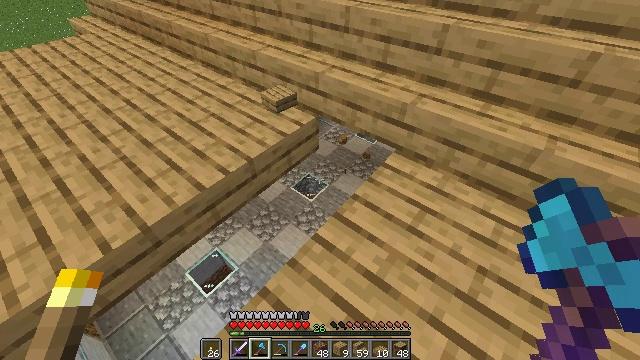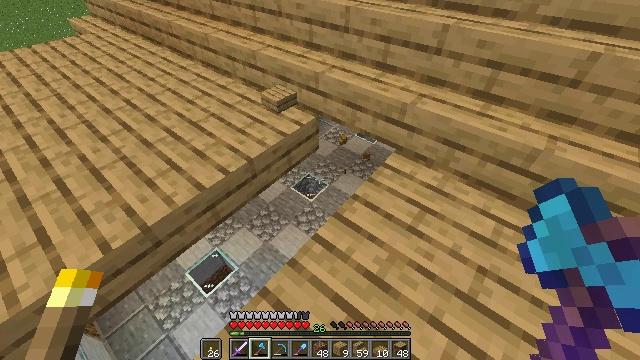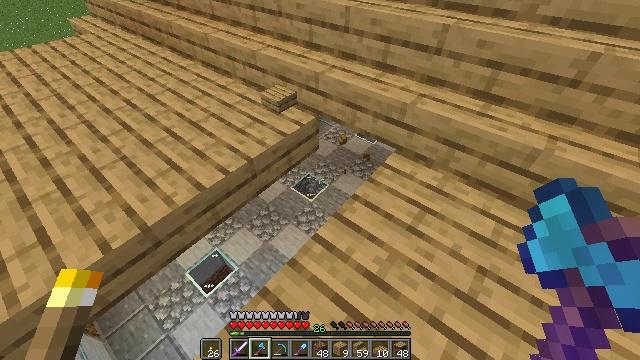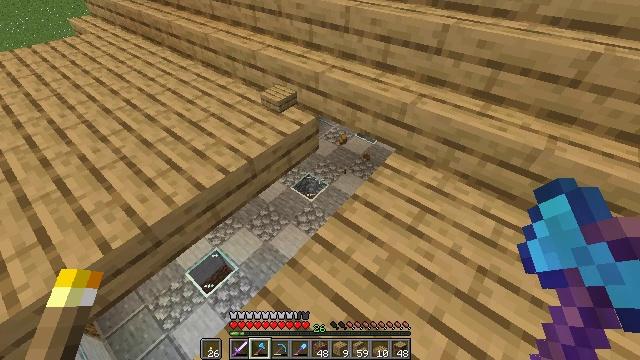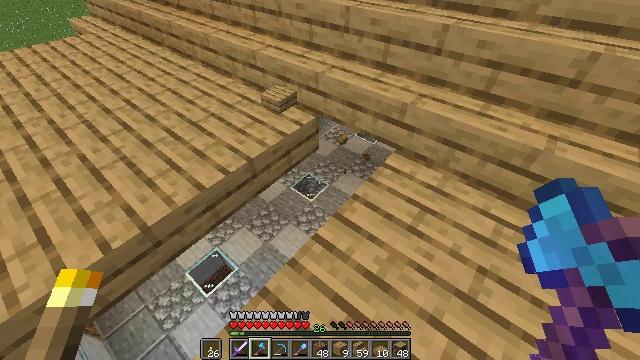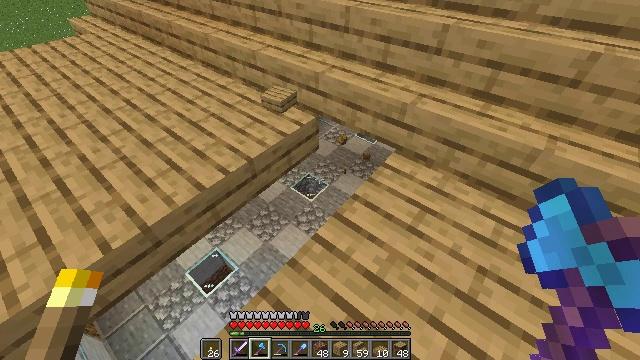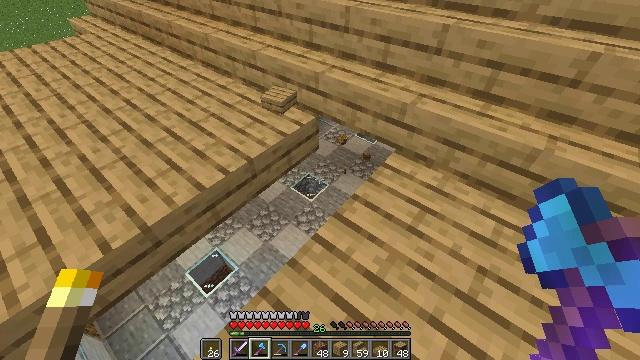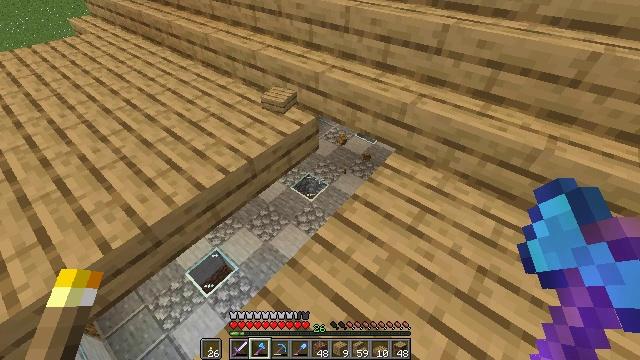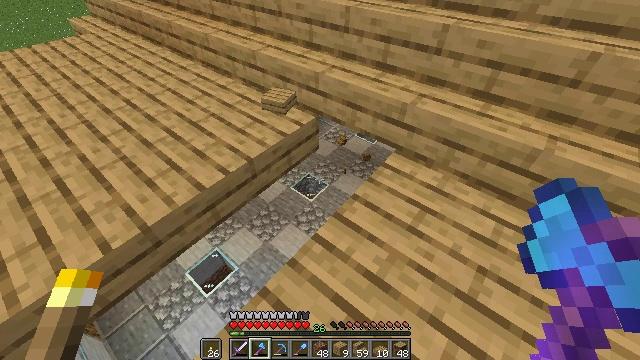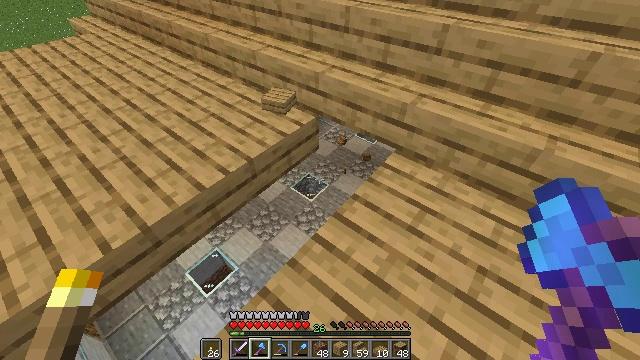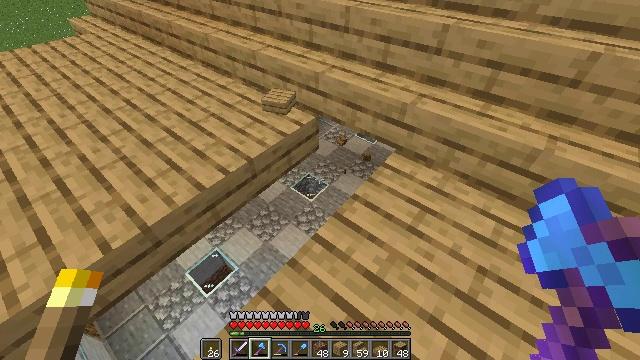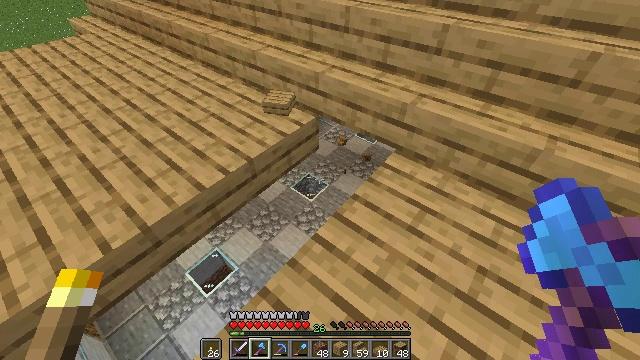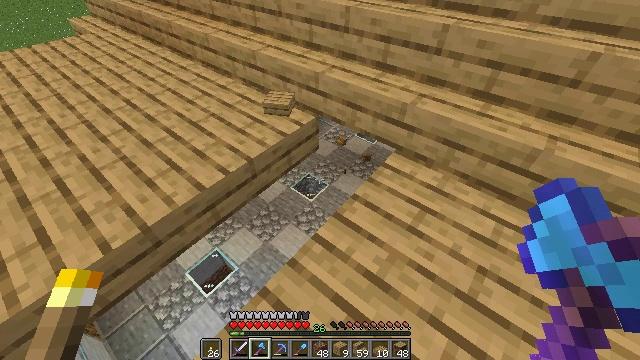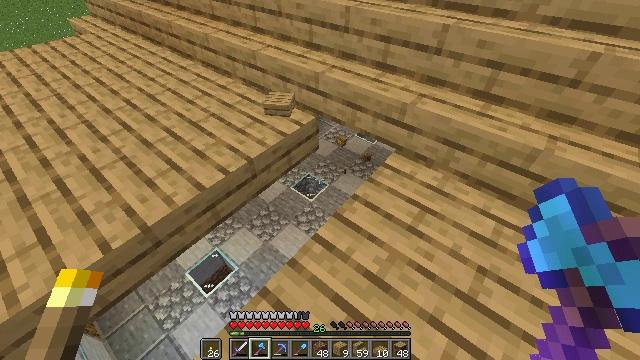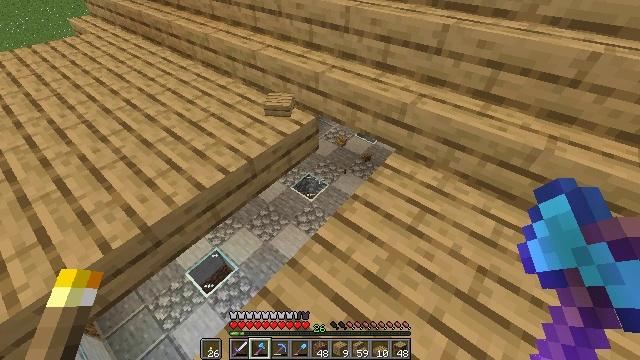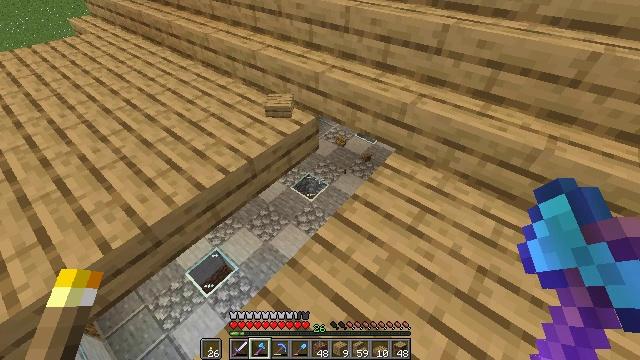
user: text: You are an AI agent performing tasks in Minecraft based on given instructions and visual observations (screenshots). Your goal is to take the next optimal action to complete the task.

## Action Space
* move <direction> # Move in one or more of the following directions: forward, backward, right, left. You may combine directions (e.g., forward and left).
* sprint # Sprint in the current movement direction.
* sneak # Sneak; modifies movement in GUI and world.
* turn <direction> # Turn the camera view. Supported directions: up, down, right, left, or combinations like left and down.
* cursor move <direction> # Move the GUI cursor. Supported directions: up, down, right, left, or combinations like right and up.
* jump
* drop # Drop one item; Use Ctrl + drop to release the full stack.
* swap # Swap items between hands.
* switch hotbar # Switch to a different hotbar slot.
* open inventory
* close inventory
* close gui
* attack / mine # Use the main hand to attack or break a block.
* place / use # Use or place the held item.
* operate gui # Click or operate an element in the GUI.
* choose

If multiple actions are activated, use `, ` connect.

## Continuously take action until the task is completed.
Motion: motion action
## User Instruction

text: Remove the oak stairs to repurpose them.
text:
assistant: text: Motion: no_op
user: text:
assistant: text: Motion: no_op
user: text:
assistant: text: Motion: no_op
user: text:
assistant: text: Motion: no_op
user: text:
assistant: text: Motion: no_op
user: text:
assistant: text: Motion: no_op
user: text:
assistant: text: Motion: no_op
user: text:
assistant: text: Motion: no_op
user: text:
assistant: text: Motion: no_op
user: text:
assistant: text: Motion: no_op
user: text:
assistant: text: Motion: no_op
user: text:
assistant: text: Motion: no_op
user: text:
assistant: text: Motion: no_op
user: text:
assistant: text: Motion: no_op
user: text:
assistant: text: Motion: no_op
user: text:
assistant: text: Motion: no_op
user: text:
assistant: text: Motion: no_op
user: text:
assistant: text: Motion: no_op
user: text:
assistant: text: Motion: no_op
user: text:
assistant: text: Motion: no_op
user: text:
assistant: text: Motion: no_op
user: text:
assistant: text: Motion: no_op
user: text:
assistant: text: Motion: no_op
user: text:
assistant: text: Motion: no_op
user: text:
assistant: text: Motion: no_op
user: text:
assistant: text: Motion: turn right
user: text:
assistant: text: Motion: no_op
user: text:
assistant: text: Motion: turn right
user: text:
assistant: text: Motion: move forward, turn right
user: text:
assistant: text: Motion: move forward, turn right and down